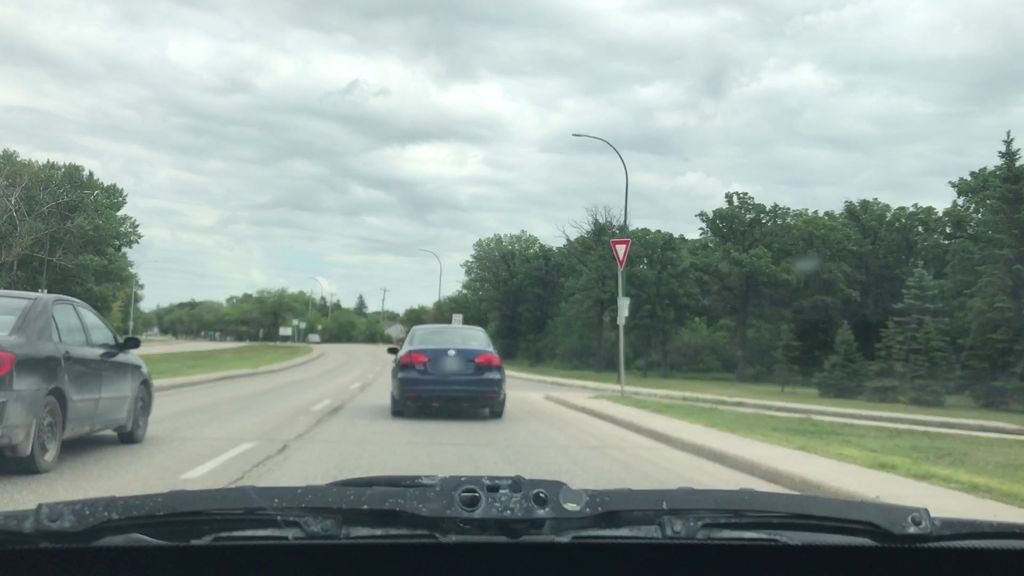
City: winnipeg